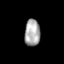
Tissue: skin
Cell type: Epithelial cells
Senescence score: 0.2467
Nuclear area (px): 409
Mean DAPI intensity: 168.592